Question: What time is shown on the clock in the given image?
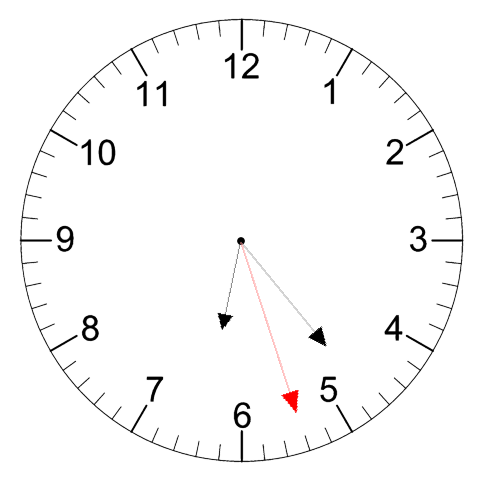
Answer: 06:23:27